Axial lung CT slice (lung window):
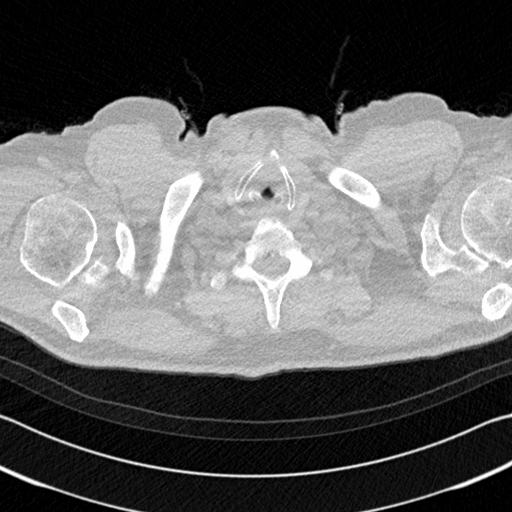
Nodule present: no